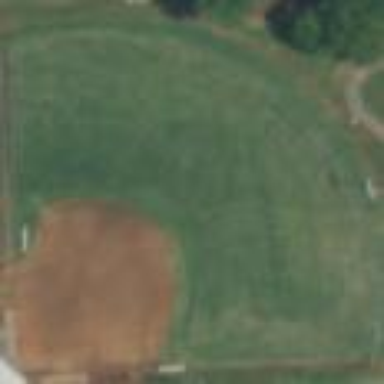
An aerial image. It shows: Baseball pitch for leisure land activities.